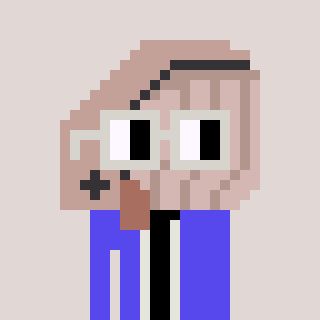
a pixel art character with square light gray glasses, a whale-shaped head and a computerblue-colored body on a warm background